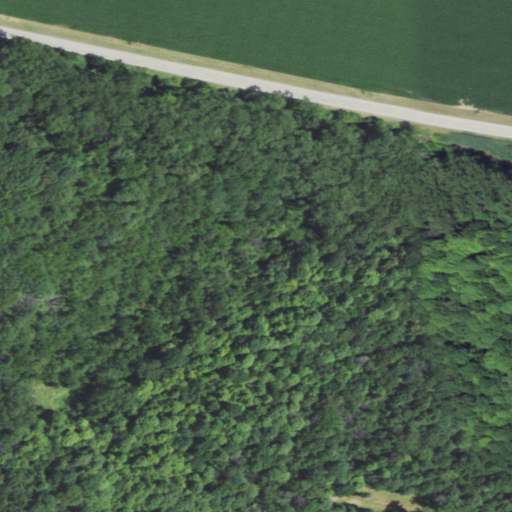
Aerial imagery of valley in Illinois named Coal Hollow containing deciduous forest, cultivated crops, low intensity development, woody wetlands, and medium intensity development